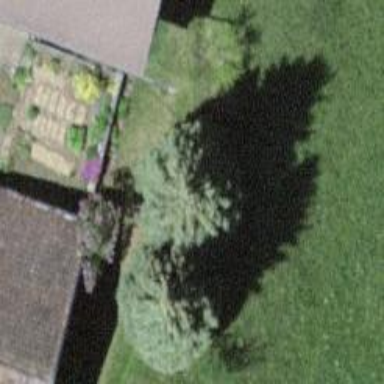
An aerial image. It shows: Evergreen tree with needle-leaved leaves.